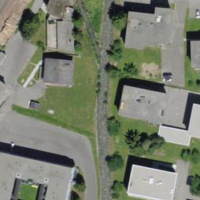
EUNIS habitat code: 54
Species observed at this site:
Pica pica
Parus major
Fringilla coelebs
Turdus merula